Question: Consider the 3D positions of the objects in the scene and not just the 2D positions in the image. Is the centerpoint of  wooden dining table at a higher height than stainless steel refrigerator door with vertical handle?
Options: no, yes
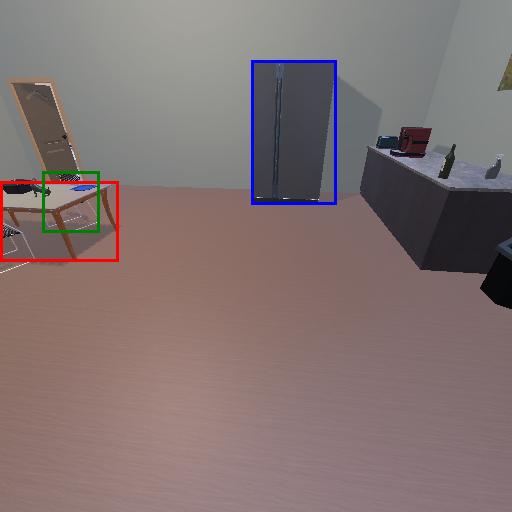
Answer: no